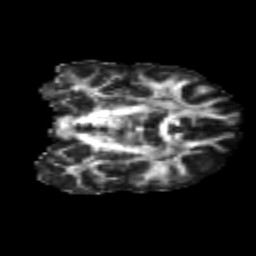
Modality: FA
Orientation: coronal
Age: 26
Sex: female
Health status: healthy
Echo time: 0.074 s